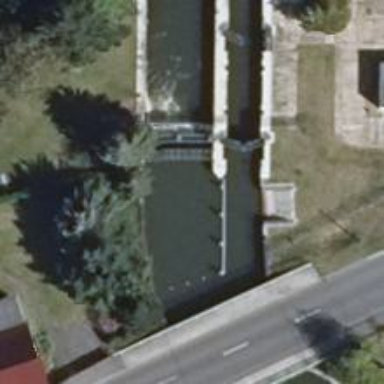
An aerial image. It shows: Lock gate along waterway.